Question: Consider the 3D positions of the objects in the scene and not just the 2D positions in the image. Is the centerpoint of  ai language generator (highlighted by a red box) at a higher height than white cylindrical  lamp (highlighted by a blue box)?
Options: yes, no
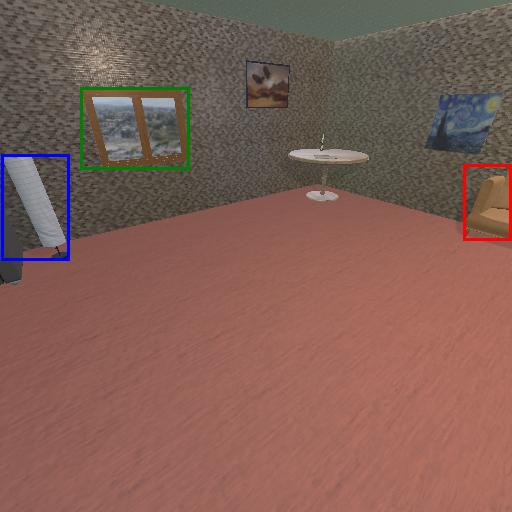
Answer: yes